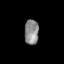
Tissue: skin
Cell type: Epithelial cells
Senescence score: 0.1925
Nuclear area (px): 358
Mean DAPI intensity: 135.017